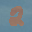
Label: 2